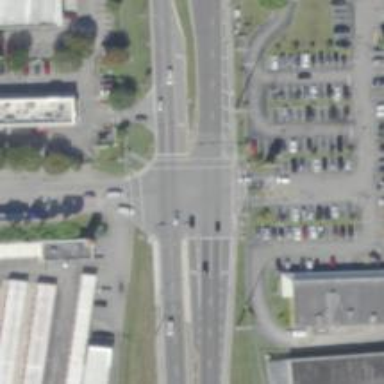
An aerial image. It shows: Uncontrolled road crossing with marked lines.